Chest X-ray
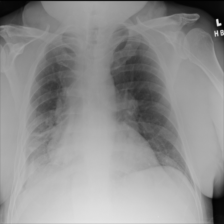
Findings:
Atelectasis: negative
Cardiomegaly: negative
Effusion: negative
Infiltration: negative
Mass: negative
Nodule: negative
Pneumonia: negative
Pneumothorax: negative
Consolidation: negative
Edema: negative
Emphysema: negative
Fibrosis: negative
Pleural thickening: negative
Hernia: negative